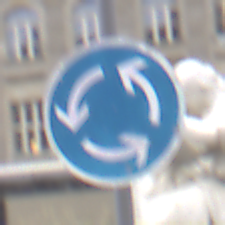
Verkehrszeichen: Kreisverkehr
Umgebung: Outdoor, Urban
Tageszeit: Midday
Wetter: Overcast
Licht: Natural
Jahreszeit: NotSpecified
Kontrast: LowContrast